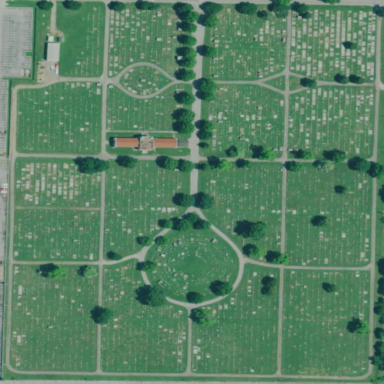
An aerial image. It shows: Cemetery.